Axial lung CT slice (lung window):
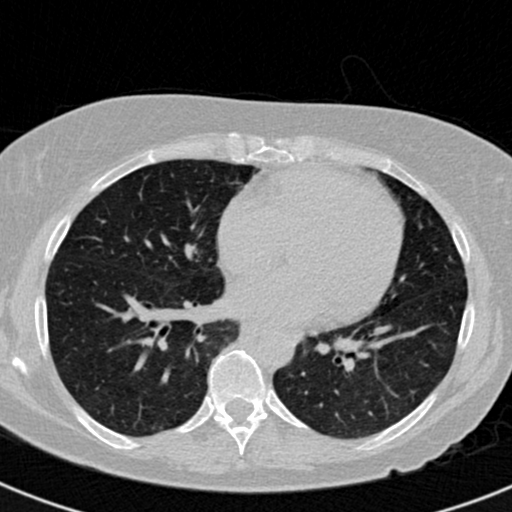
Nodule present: no